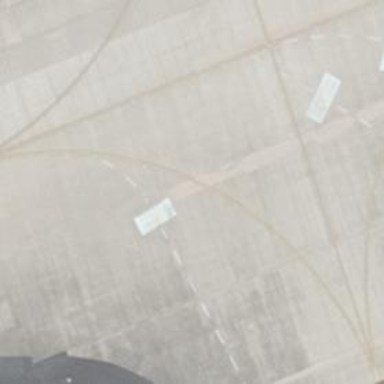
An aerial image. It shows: Taxiway at the airport with concrete surface.